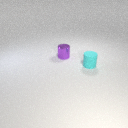
small purple metal cylinder behind small cyan rubber cylinder